高一 · 立体几何学
面体 $A B C D$ 中, $A B \perp$ 平面 $B C D, B C \perp C D$, 则其四个面中直角三角形的个数为
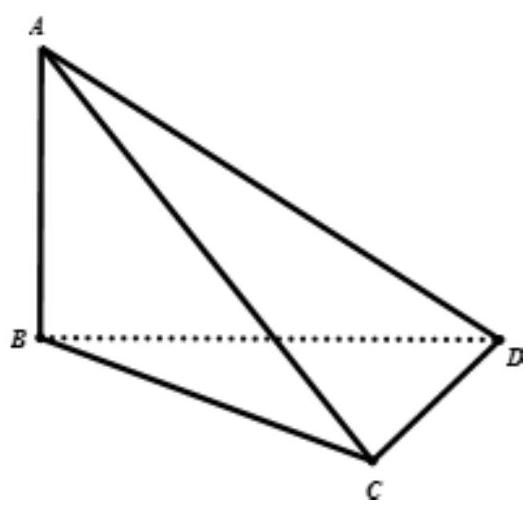
解析: 【分析】

根据已知可得 $A B \perp B C, A B \perp B D, B C \perp C D$, 可证 $C D \perp$ 平面 $A B C$, 即可得出结论.

【详解】

如图所示四面体 $A B C D$ 中， $A B \perp$ 平面 $B C D ，$

$A B \perp B C, A B \perp B D, A B \perp C D$,

$\triangle A B C, \triangle A B D$ 为直角三角形,

$B C \perp C D, B C \cap A B=B, B C, A B \subset$ 平面 $A B C ，$

$\therefore C D \perp$ 平面 $A B C, \therefore C D \perp A C$,

$\therefore \triangle A C D, \triangle B C D$ 为直角三角形,

四面体 $A B C D$ 中，四个面中都是直角三角形.

故答案为:4.

【点睛】

本题考查线线垂直的判定, 线面垂直是解题的关键, 要注意空间中的垂直关系相互转化,属于基础题.